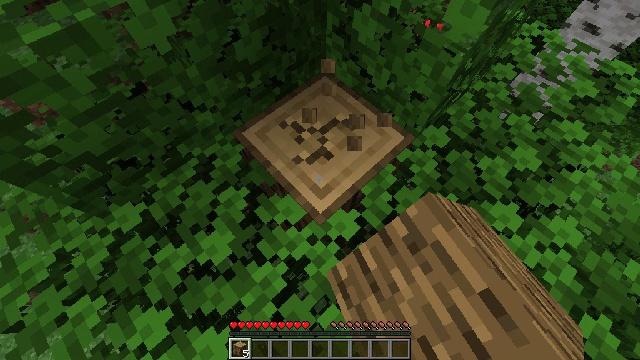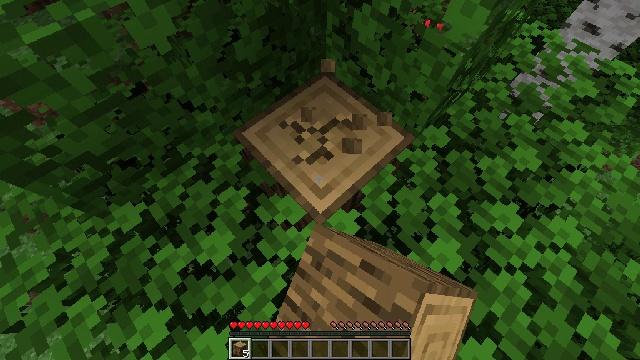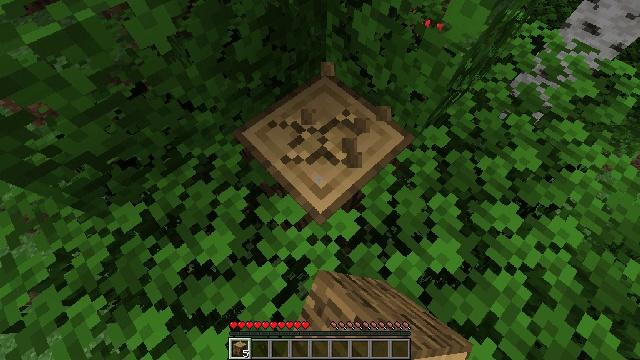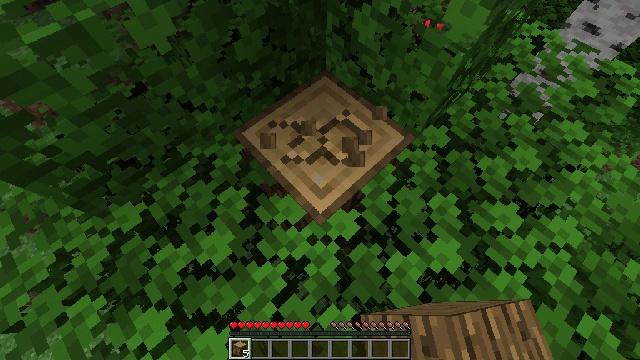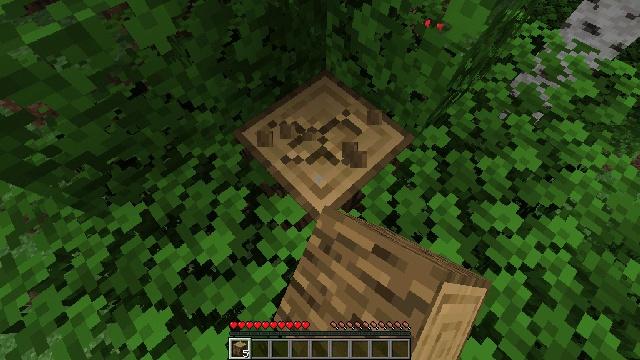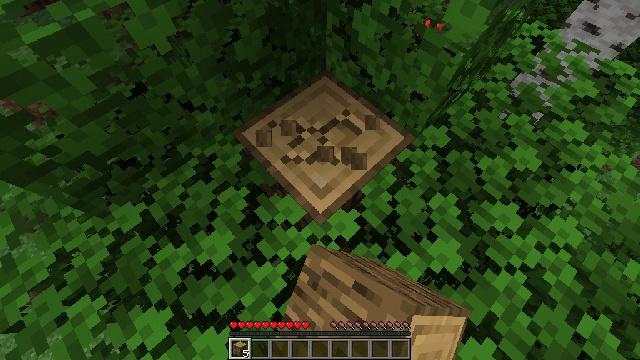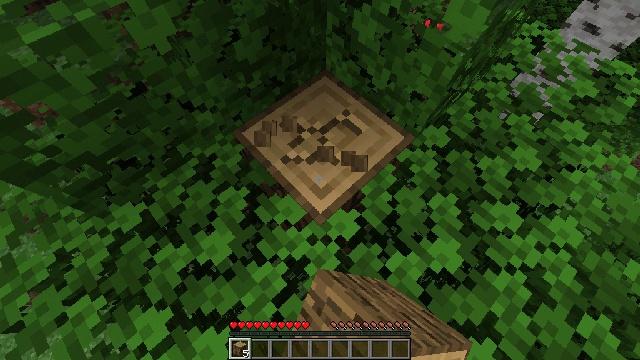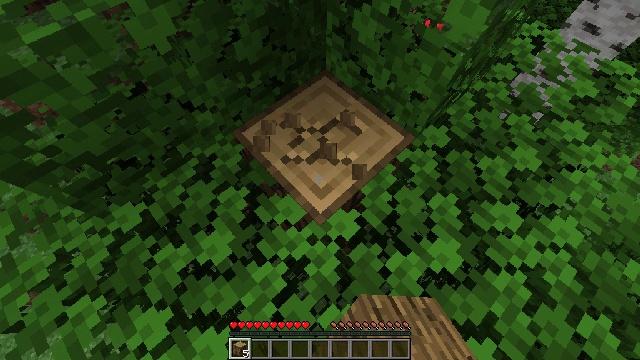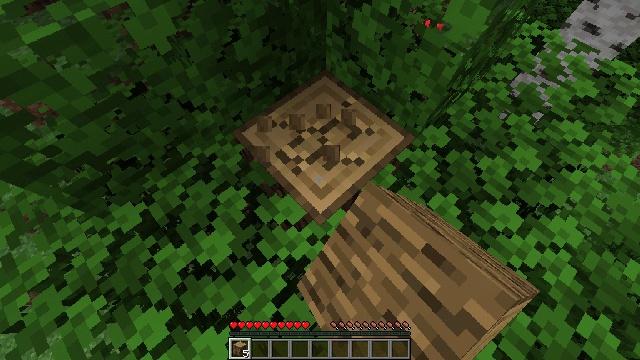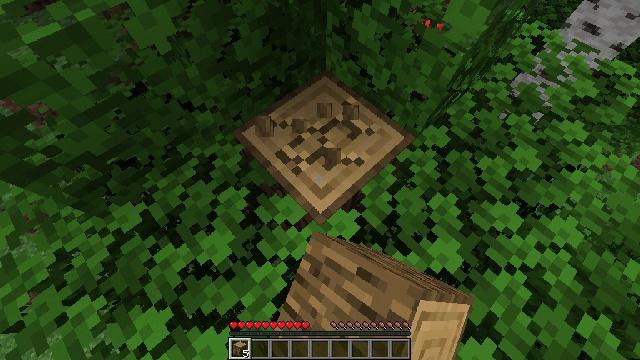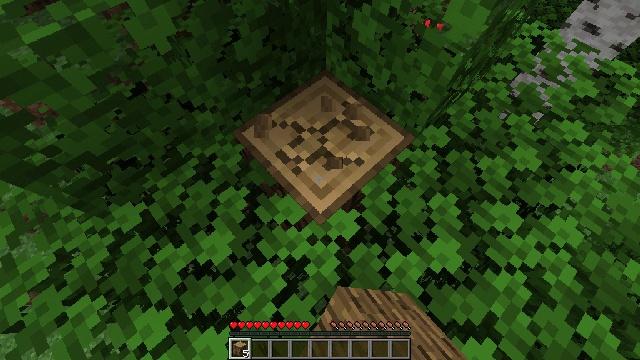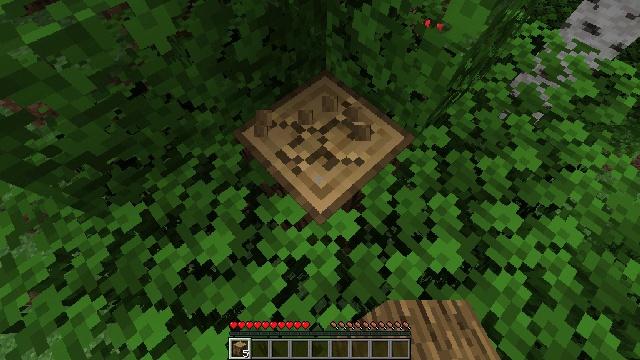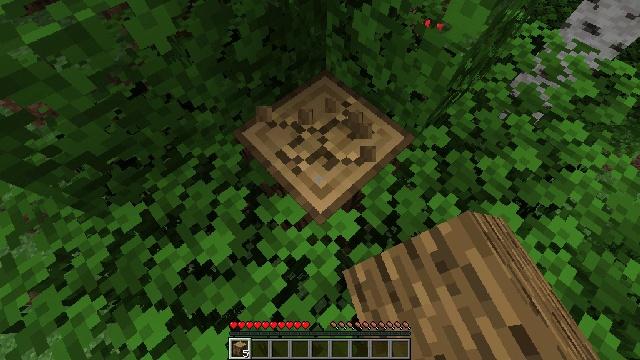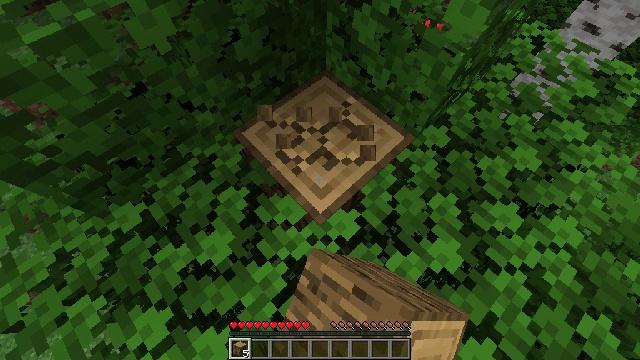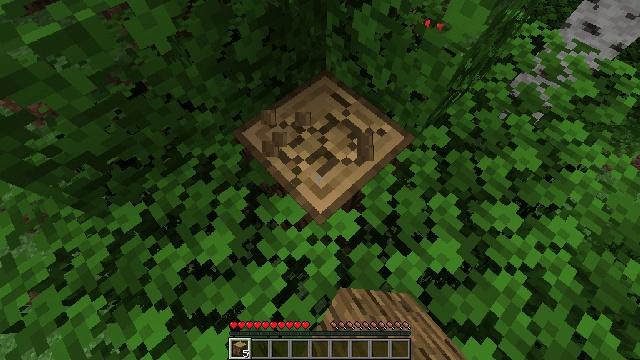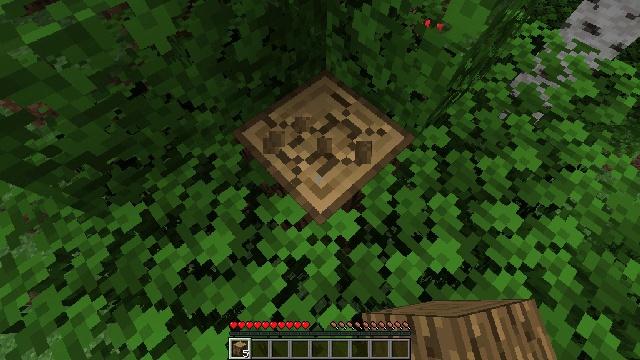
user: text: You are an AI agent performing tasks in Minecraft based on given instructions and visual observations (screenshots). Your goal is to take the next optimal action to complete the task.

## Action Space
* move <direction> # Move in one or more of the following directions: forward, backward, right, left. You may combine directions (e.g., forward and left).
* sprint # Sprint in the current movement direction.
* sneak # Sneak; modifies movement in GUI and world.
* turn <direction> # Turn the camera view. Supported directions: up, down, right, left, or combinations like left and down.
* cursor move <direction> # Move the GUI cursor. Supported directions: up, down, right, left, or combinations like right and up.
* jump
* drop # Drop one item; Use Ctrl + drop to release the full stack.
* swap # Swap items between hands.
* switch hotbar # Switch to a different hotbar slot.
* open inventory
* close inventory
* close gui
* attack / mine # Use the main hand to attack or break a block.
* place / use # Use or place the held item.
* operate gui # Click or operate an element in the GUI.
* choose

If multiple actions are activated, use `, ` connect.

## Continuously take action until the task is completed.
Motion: motion action
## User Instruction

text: Mine the oak log.
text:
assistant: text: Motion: attack / mine
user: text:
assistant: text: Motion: attack / mine
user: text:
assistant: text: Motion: attack / mine
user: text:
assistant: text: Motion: attack / mine
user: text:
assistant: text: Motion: attack / mine
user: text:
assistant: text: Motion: attack / mine
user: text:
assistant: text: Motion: attack / mine
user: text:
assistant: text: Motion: attack / mine
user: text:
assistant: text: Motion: attack / mine
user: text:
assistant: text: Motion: attack / mine
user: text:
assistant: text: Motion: attack / mine
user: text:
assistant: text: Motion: attack / mine
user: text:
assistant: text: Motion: attack / mine
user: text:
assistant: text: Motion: attack / mine
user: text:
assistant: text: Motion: attack / mine
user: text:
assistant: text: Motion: attack / mine
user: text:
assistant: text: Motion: attack / mine
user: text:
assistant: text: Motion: attack / mine
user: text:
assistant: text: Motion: attack / mine
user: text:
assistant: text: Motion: attack / mine
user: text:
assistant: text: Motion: attack / mine
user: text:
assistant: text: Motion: attack / mine
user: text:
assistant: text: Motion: attack / mine
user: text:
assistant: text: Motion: attack / mine
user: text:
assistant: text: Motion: attack / mine
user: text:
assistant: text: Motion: attack / mine
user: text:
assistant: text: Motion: attack / mine
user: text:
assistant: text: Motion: attack / mine
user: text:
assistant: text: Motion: attack / mine
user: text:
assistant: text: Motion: attack / mine